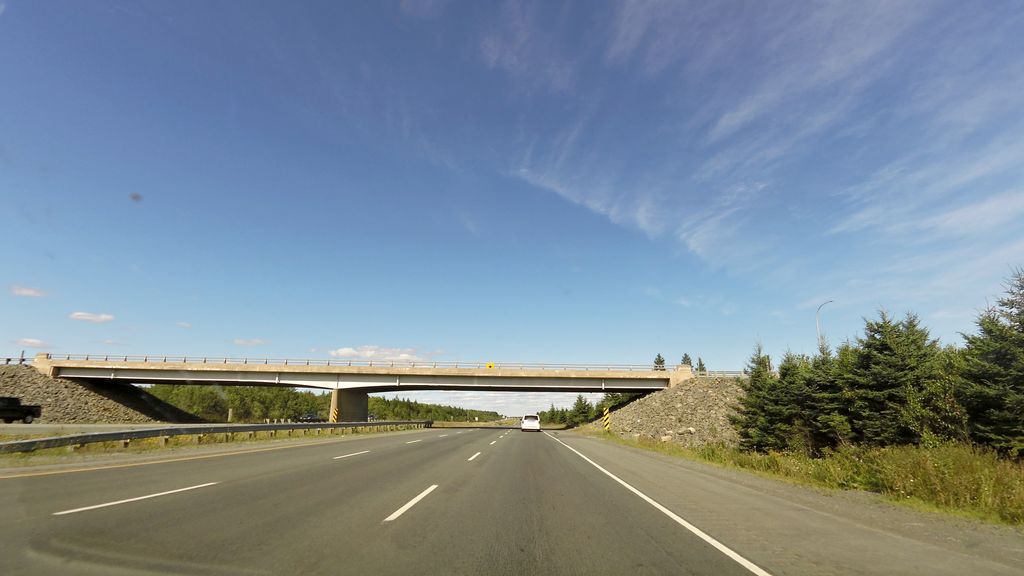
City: halifax